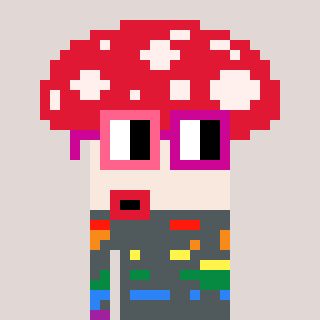
a pixel art character with square pink and red glasses, a mushroom-shaped head and a purple-colored body on a warm background